Только взошло Солнце. По ровной дороге на велосипеде едет со скоростью $v_{0}$ кот Леопольд. А в это время на расстоянии $r$ от дороги и $L$ от кота два озорных мышонка пытаются при помощи осколка зеркальца попасть «солнечным зайчиком» Леопольду прямо в глаз (см. рисунок).
Найдите, с какой угловой скоростью $\omega$ мышата должны поворачивать зеркальце, чтобы слепить кота. Угловая скорость $\omega=\Delta \varphi / \Delta t$, где $\Delta \varphi$ — угол поворота зеркала за малое время $\Delta t$.
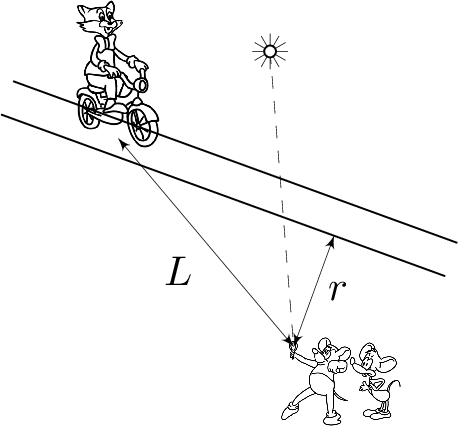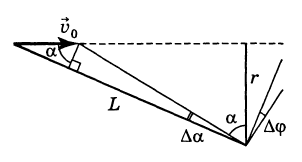
Решение: Пусть за время $\Delta t$ зеркальце повернулось на угол $\Delta \varphi$. Тогда луч света за это же время повернется на угол (см. рисунок) $$ \Delta \alpha=2 \Delta \varphi, \quad \Delta \alpha \approx \frac{\left(v_{0} \Delta t\right) \cos \alpha}{L}. $$  Здесь $\cos \alpha=\frac{r}{L}$. Получим$$\frac{\left(v_{0} \Delta t\right) r}{L^{2}}=2 \Delta \varphi,$$откуда $\omega=\frac{\Delta \varphi}{\Delta t}=\frac{v_{0} r}{2 L^{2}}$.
Ответ: $$ \omega=\frac{v_{0} r}{2 L^{2}}. $$
Темы:
T, Механика, Кинематика, Всероссийские, Геометрия